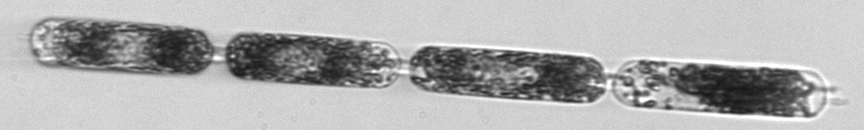
Label: Hemiaulus